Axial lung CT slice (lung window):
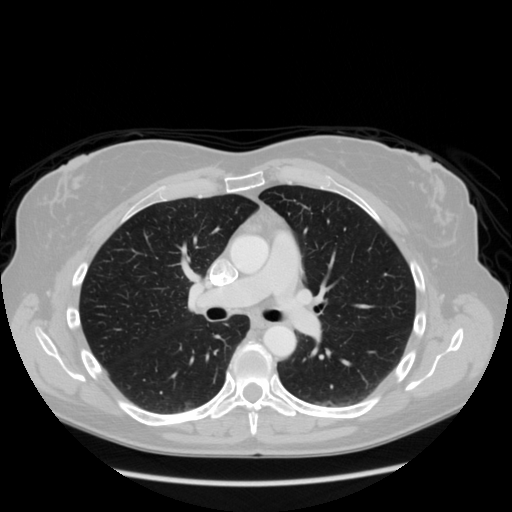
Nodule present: no